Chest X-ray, AP view. Patient: 65 years old, sex M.
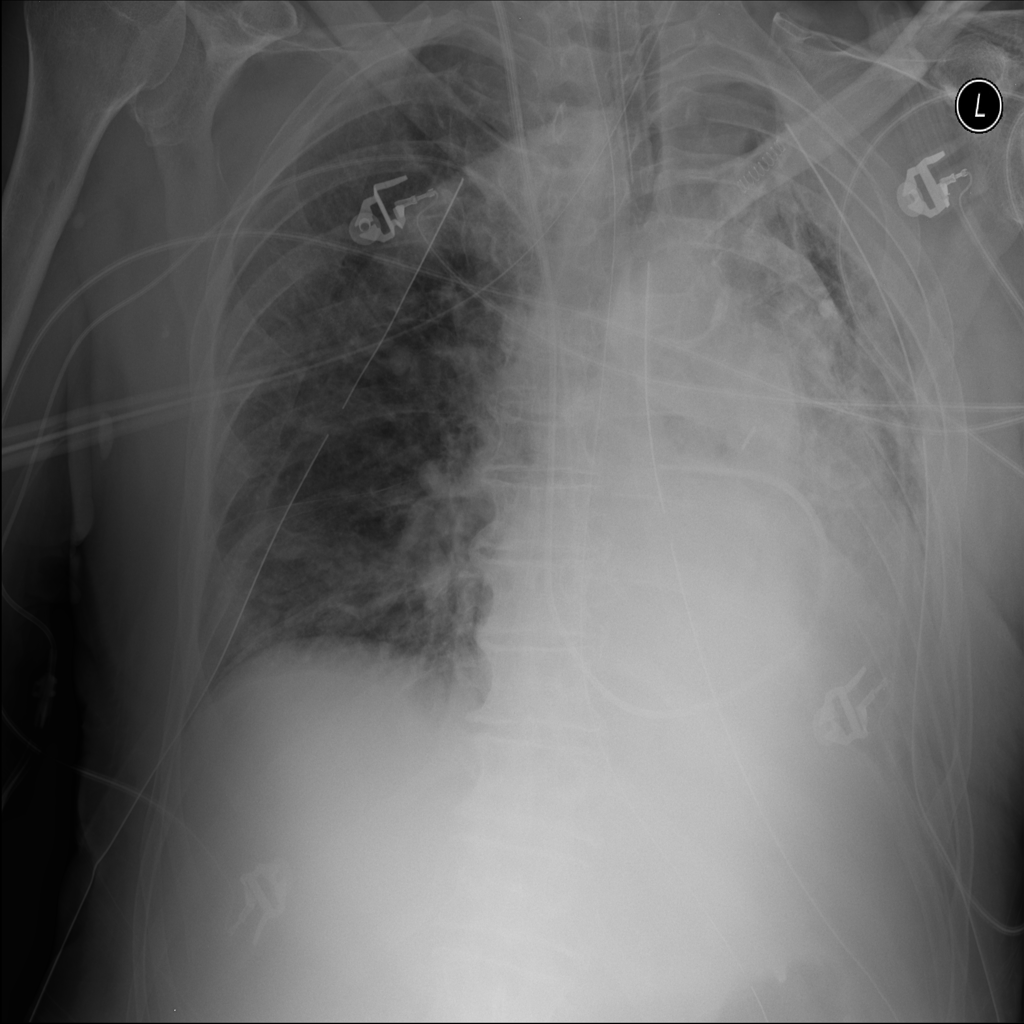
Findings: Infiltration